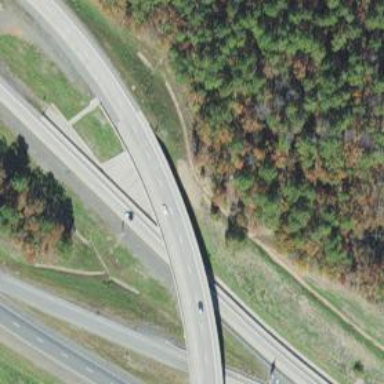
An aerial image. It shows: Beam bridge on motorway link.